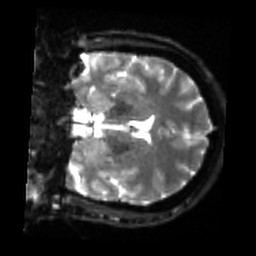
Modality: sbref
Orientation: coronal
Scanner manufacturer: siemens
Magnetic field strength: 3 T
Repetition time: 4 s
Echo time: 0.0594 s